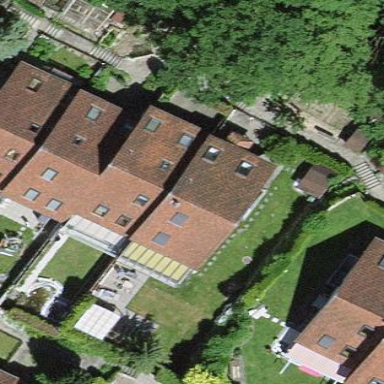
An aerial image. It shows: House with gabled roof oriented across.